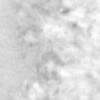
Label: no_change